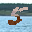
Label: 5